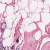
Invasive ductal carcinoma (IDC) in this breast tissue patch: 0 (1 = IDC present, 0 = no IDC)